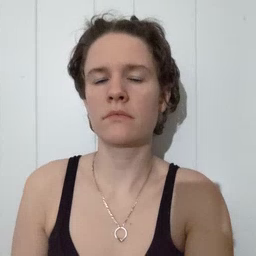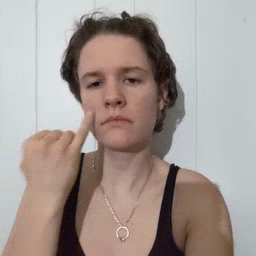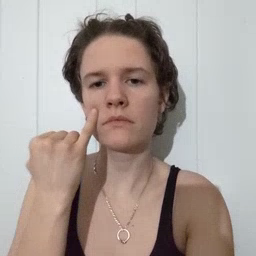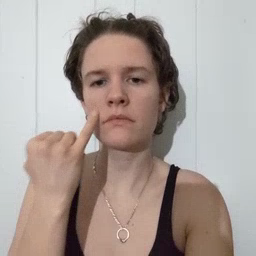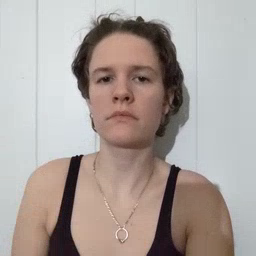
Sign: if